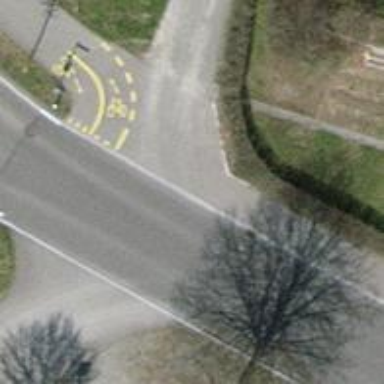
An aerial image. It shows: Tertiary road with asphalt surface. There is separate sidewalk along the road.